Question: I found affine transformation functionality (rotate, shear, translate, scale) in Athens/Cairo in Pharo Smalltalk.
I am looking for a perspective transformation. Is this possible at all? At least there seem to be no convenience methods for this in the Cairo API.

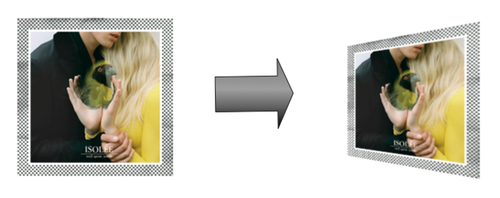
Answer: There is no perspective transformation, because matrices used in computation is 2x3 affine matrices, which cannot produce such transformation (no combination of scale/rotation on 2-D coordinate space can produce such result).
OpenGL uses full 4x4 matrix for coordinate transformations (well, usually it is 3x3 + translation column), but it is enough to create transformations like perspective projection.